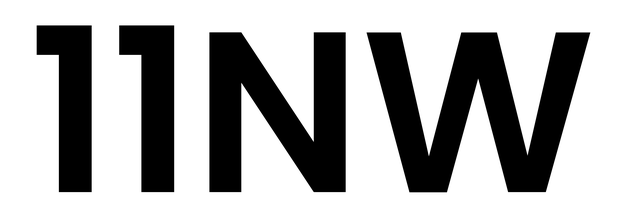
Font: Poppins-SemiBold